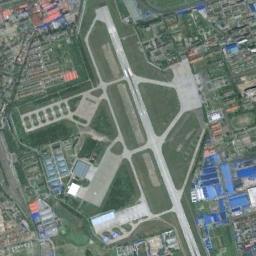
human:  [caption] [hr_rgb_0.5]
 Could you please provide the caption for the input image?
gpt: A complex airport with many runways and buildings is surrounded by a residential area .

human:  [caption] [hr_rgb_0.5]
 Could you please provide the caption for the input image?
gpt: An airport with some parallel runways and open areas on the lawn and dense residential areas around the airport .

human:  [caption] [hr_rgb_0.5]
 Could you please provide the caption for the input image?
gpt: There is an airport surrounded by many houses and grass .

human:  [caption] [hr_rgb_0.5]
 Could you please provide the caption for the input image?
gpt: There are many buildings near the airport, And no vegetation near the airport .

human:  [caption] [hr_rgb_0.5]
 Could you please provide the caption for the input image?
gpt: There are blue buildings next to the airstrip .